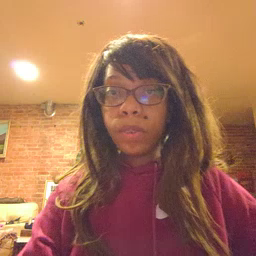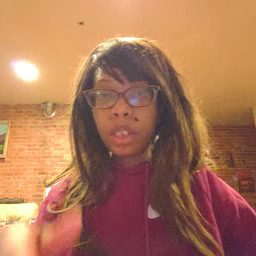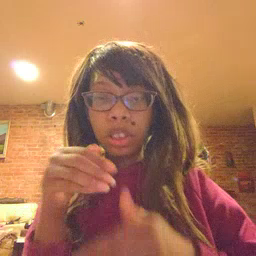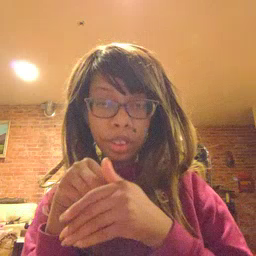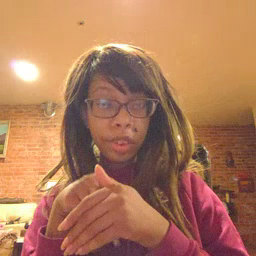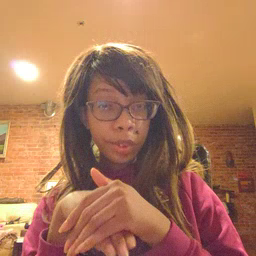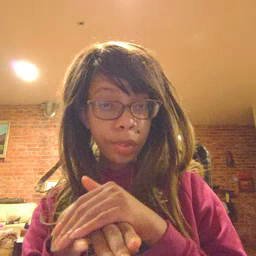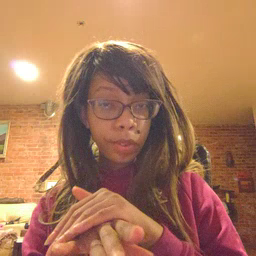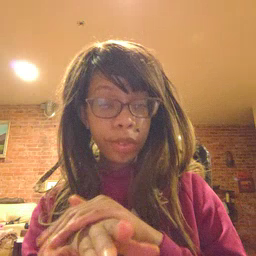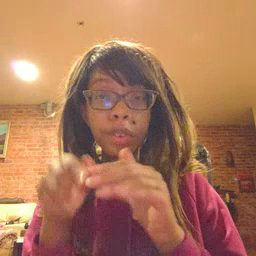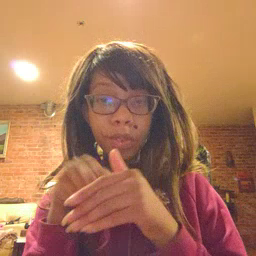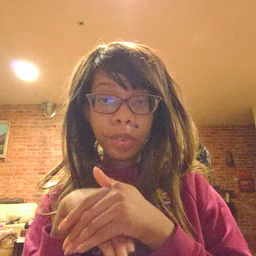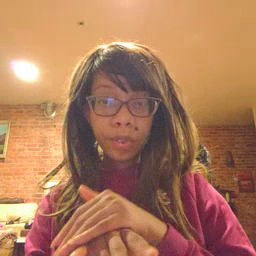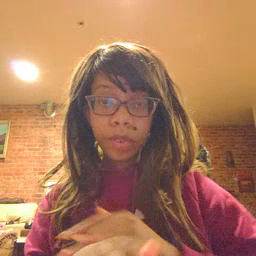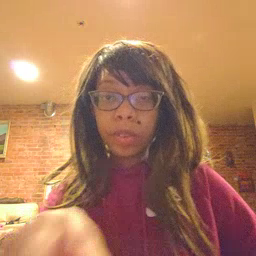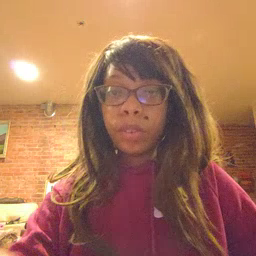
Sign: into